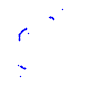
Particle: proton